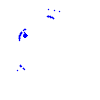
Particle: proton